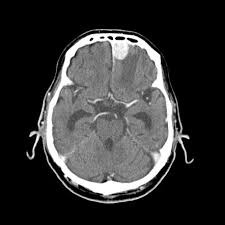
Label: meningioma